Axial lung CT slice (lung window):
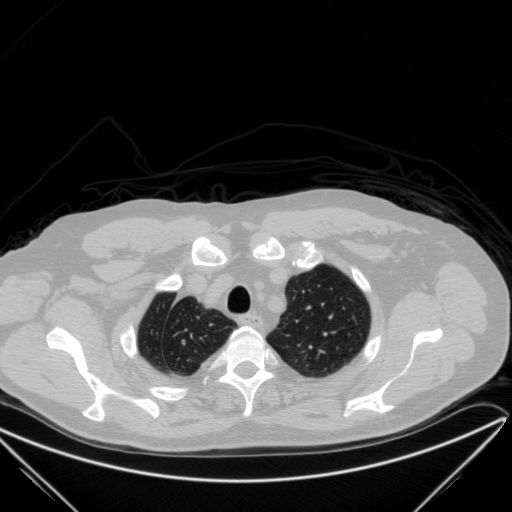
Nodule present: no